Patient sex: F
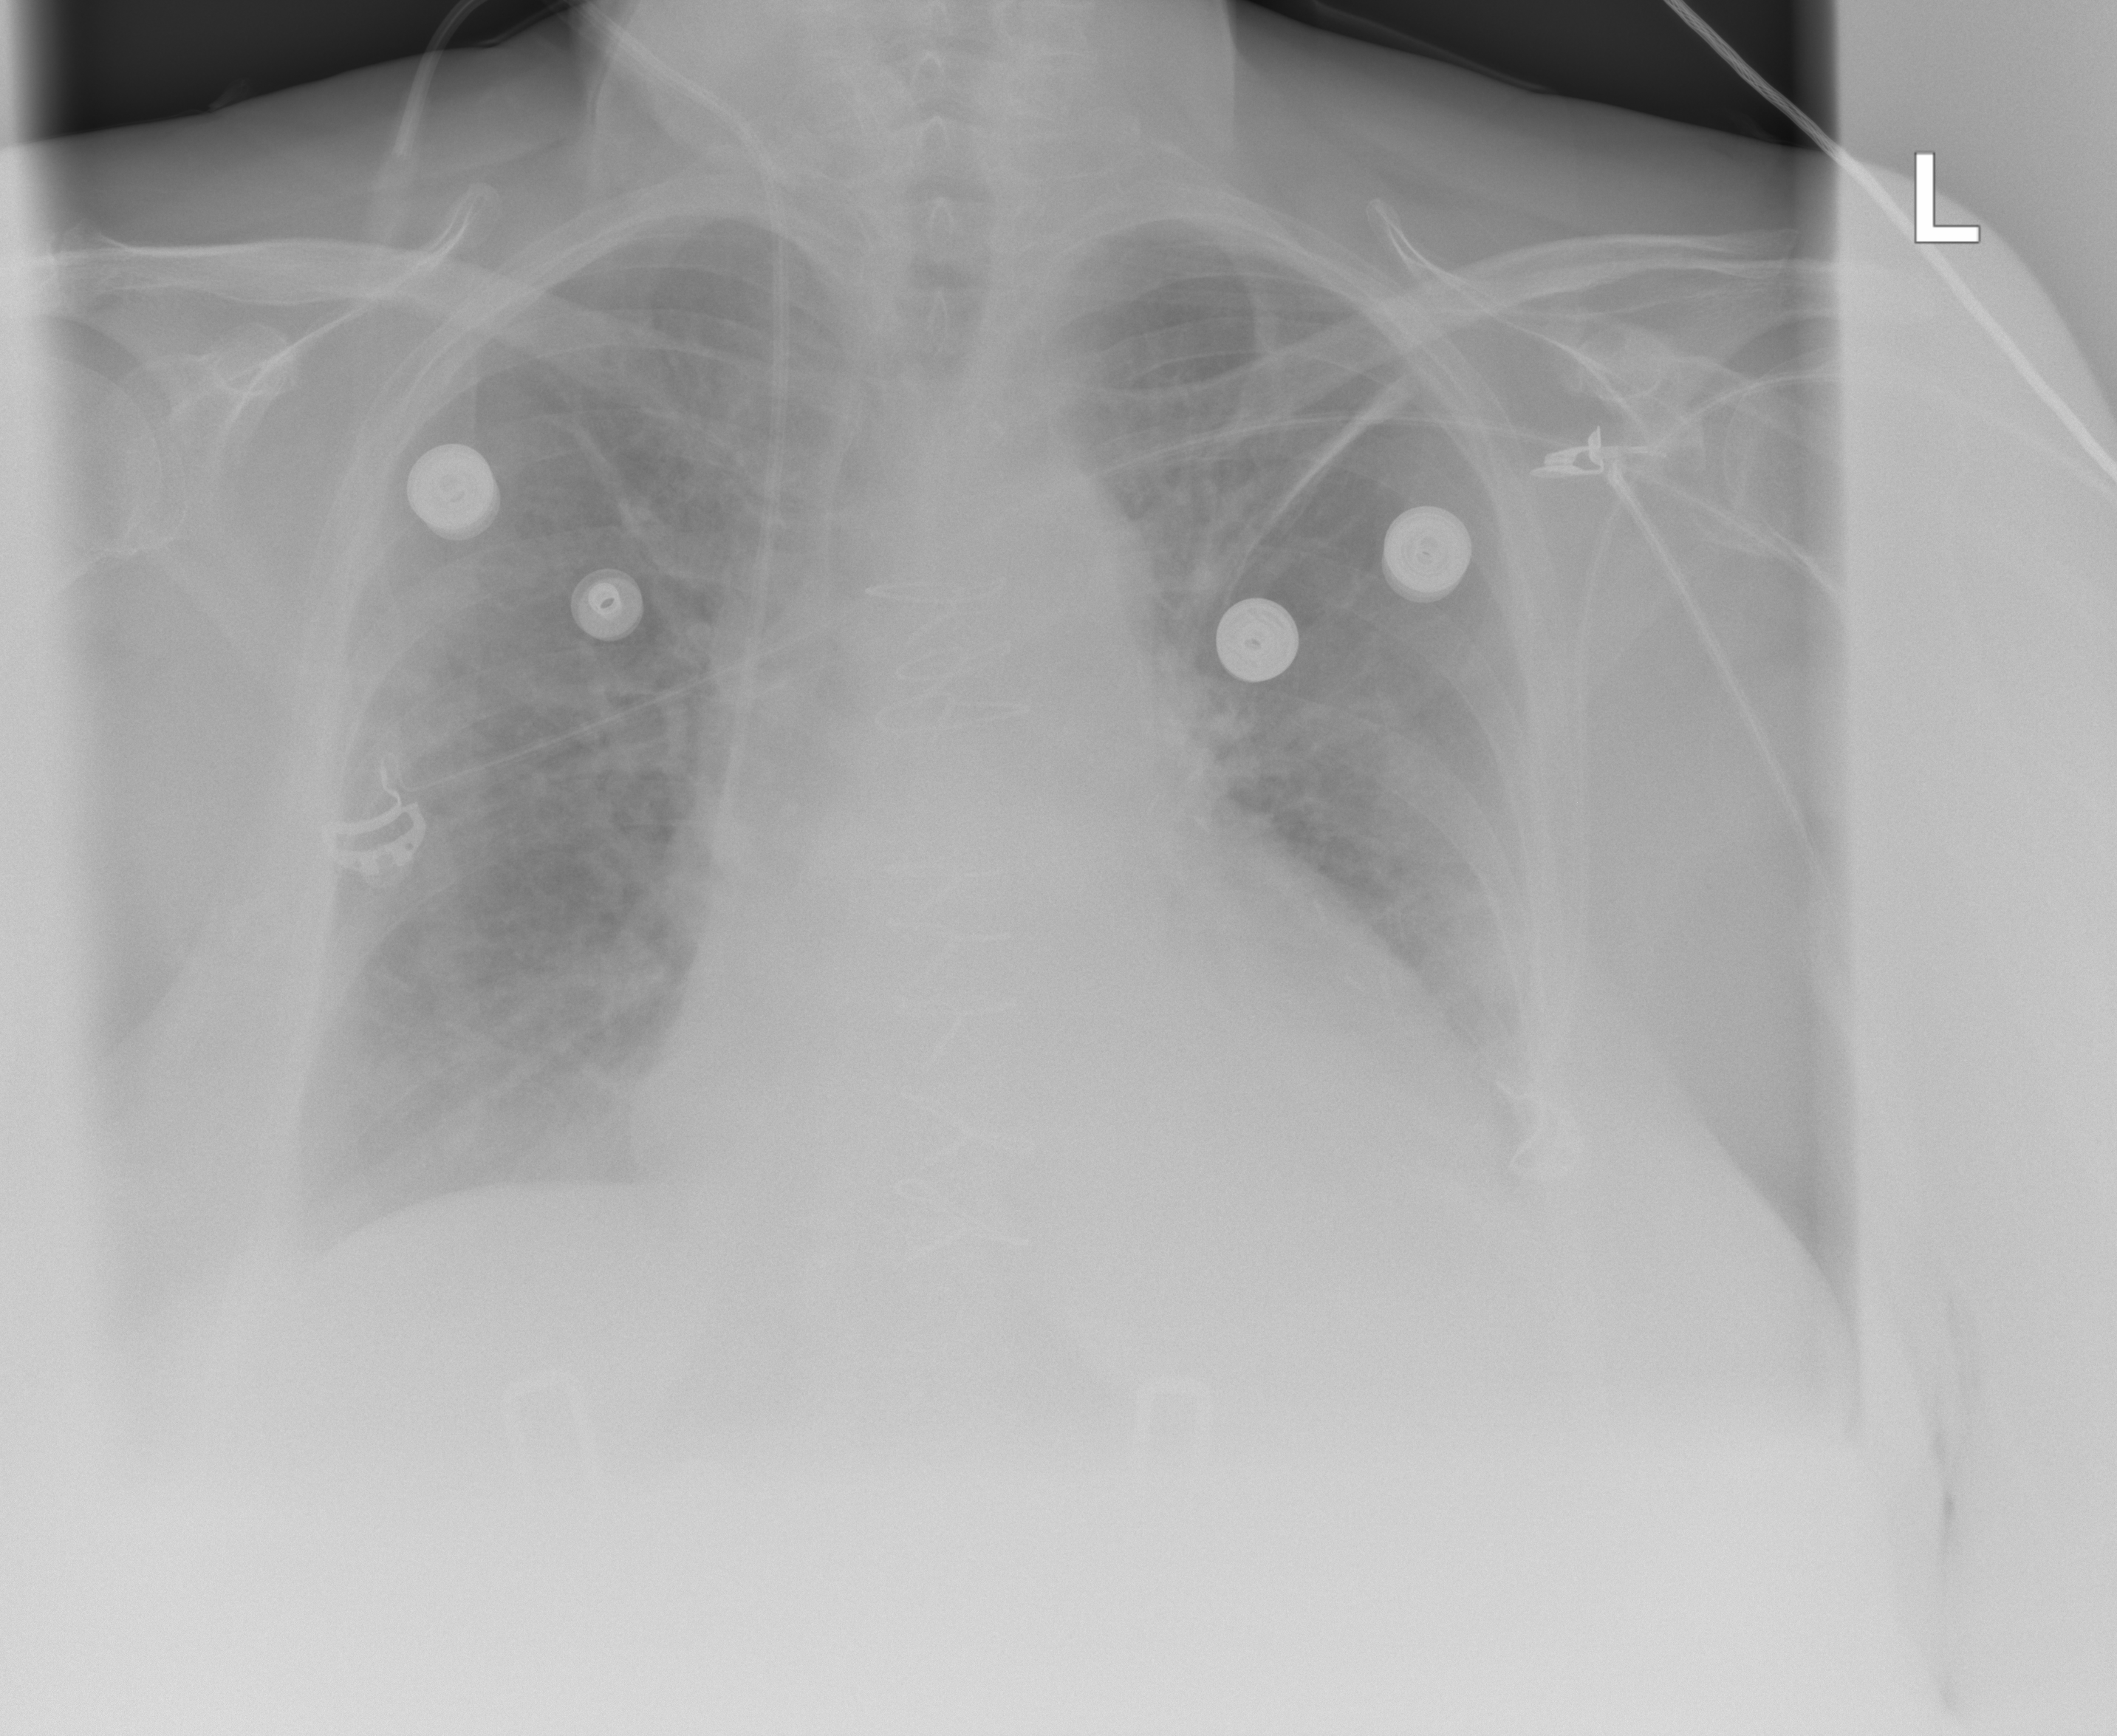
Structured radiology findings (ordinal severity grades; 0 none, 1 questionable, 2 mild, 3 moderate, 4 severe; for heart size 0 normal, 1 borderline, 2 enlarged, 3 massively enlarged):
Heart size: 2
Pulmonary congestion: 2
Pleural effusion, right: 2
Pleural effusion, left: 2
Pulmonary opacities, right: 2
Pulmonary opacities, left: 2
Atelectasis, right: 2
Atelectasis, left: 2